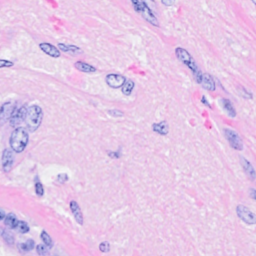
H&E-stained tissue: Breast